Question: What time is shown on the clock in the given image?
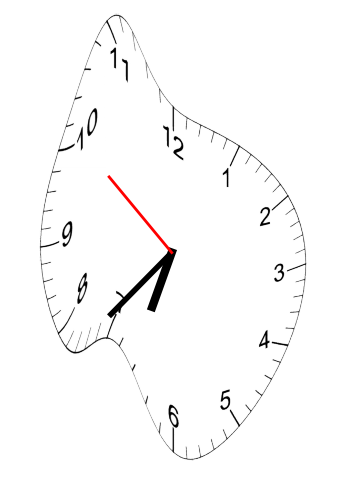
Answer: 06:36:51